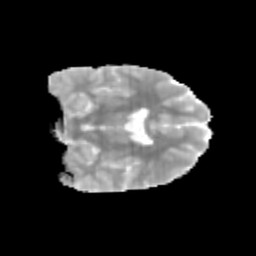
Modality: MD
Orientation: coronal
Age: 13
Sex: male
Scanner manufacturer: siemens
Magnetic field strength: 3 T
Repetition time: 3.8 s
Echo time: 0.07 s